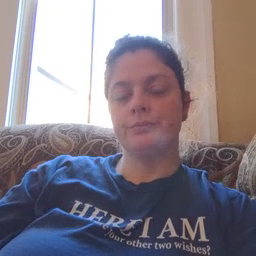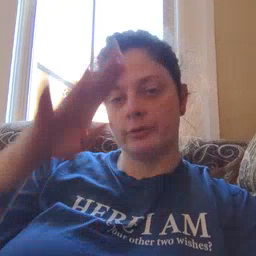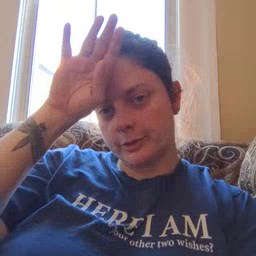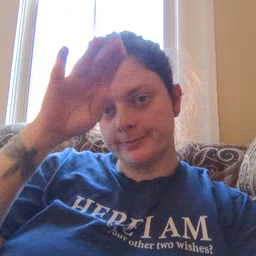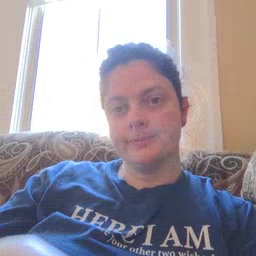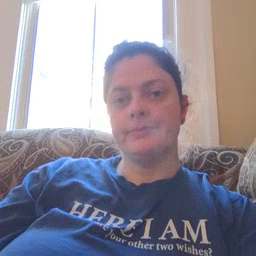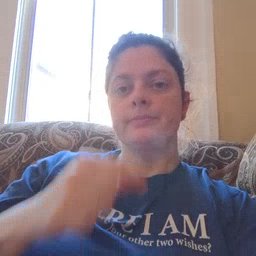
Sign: fireman